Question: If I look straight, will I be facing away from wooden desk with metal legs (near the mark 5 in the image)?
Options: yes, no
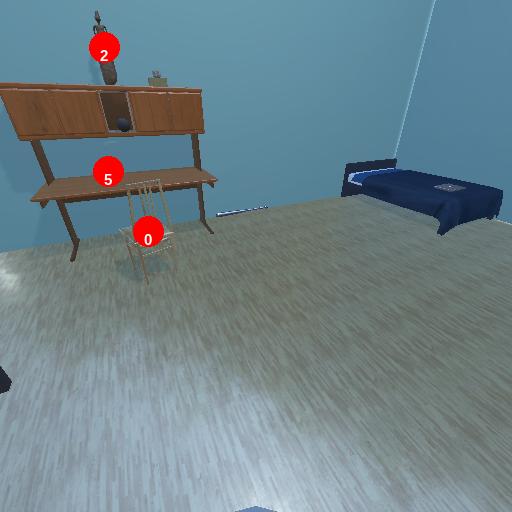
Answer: yes